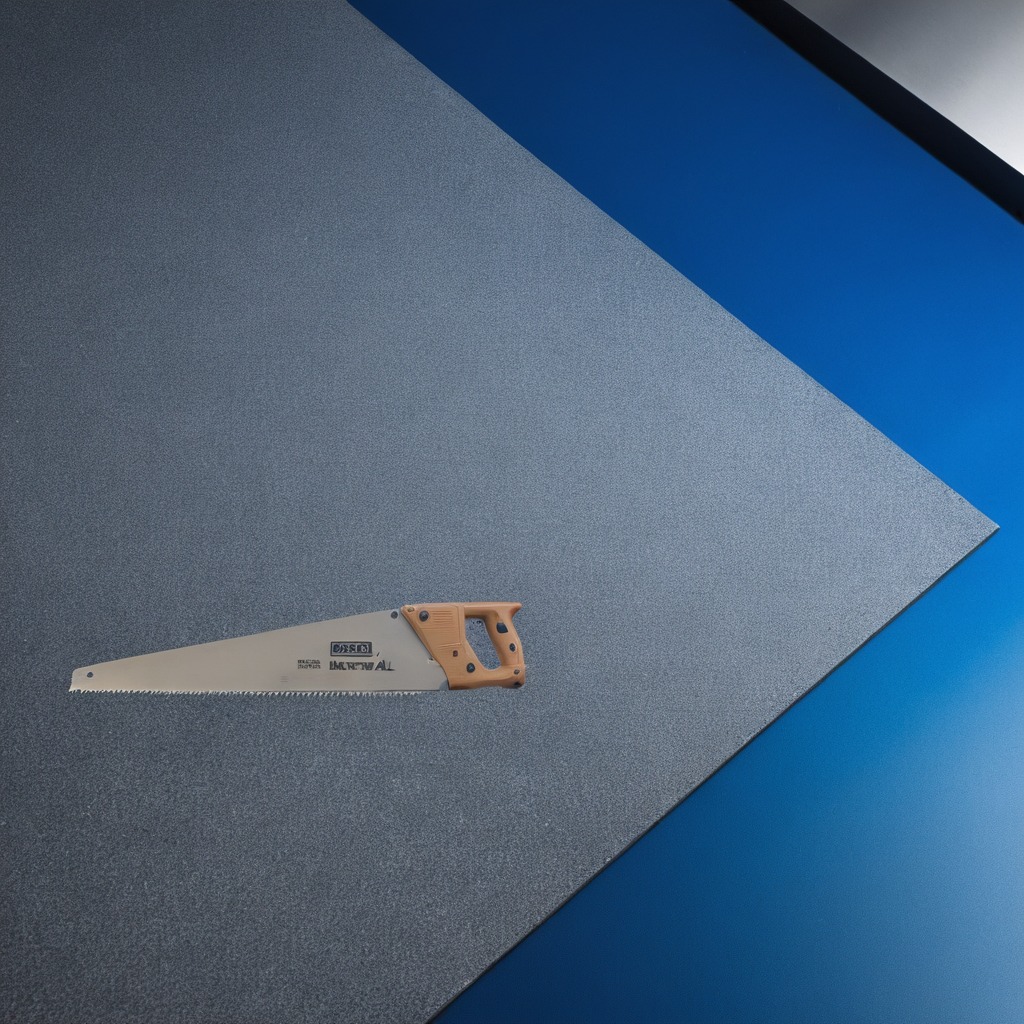
A metal saw lies on the granite tabletop.